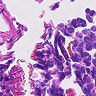
Metastatic tissue present: no